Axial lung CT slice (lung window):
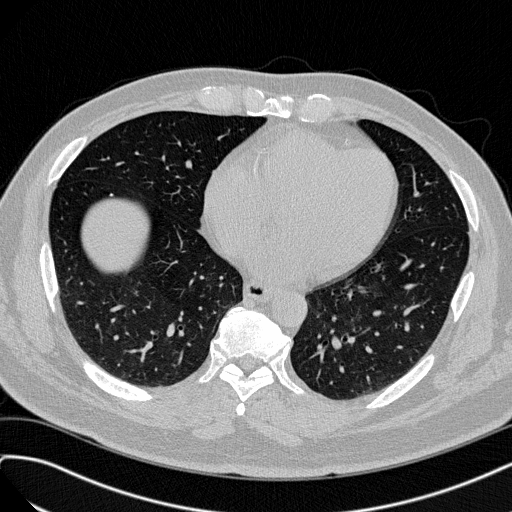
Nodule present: no